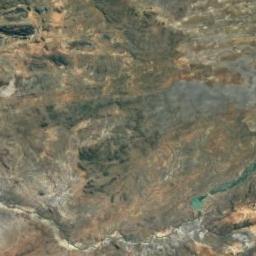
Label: mountain